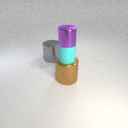
small cyan rubber cylinder below small purple metal cylinder